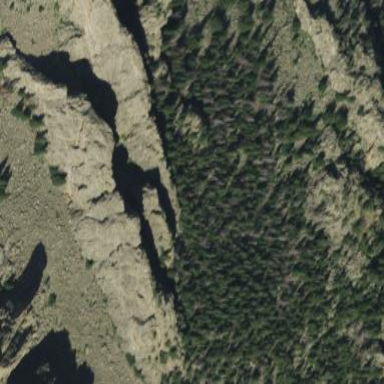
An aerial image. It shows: Crag for climbing on bare rock.